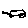
Label: car